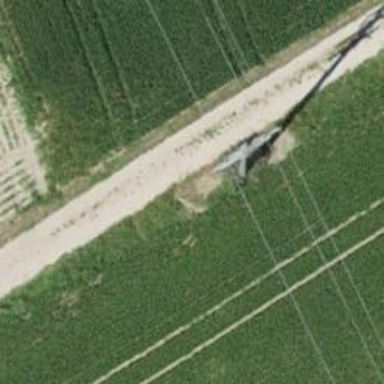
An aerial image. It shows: Power line in the image.